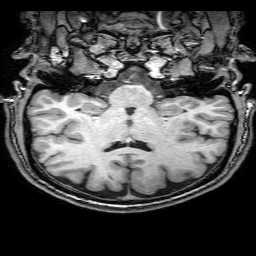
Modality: T1w
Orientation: sagittal
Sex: male
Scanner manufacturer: philips
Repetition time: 0.008116 s
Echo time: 0.00373 s